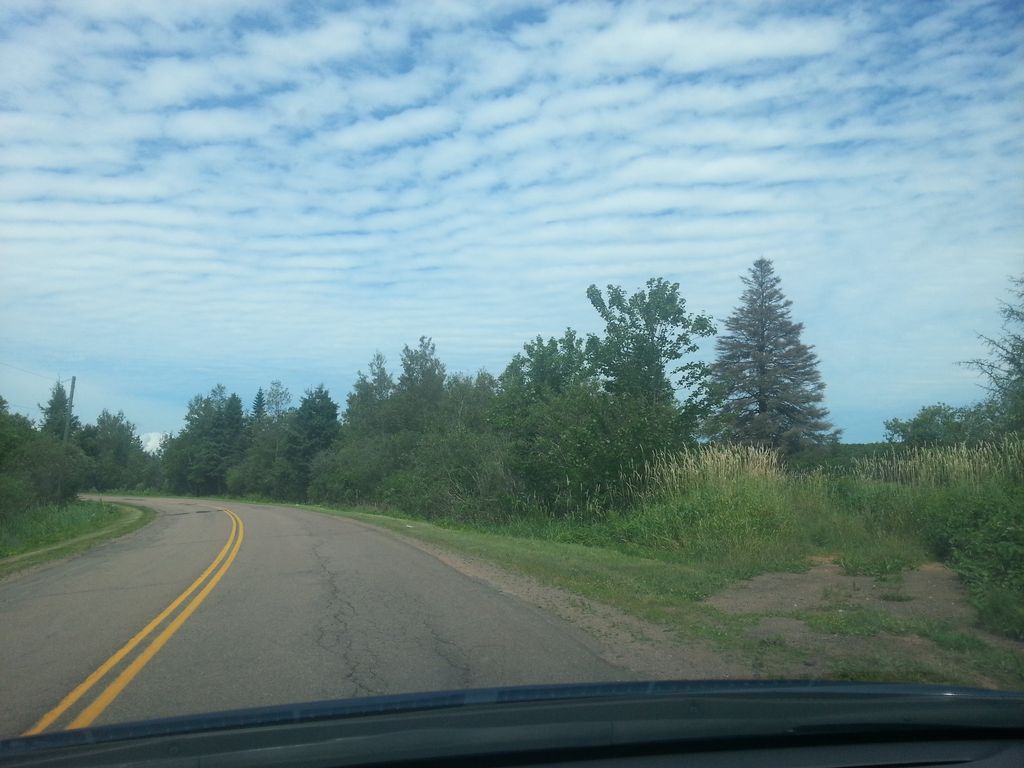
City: charlottetown